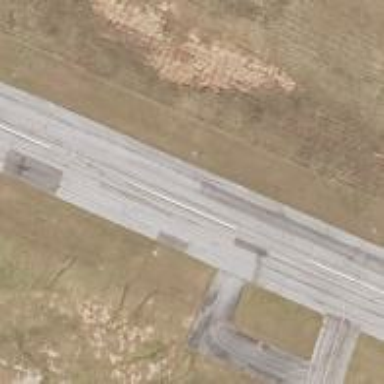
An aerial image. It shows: View of runway in airport.